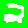
Digit: 2